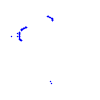
Particle: proton